Field crop: maize
Growth stage: 2
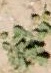
Species: convolvulus